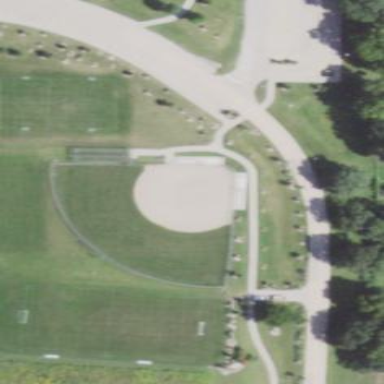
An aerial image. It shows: Baseball pitch for leisure land.